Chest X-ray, AP view. Patient: 35 years old, sex M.
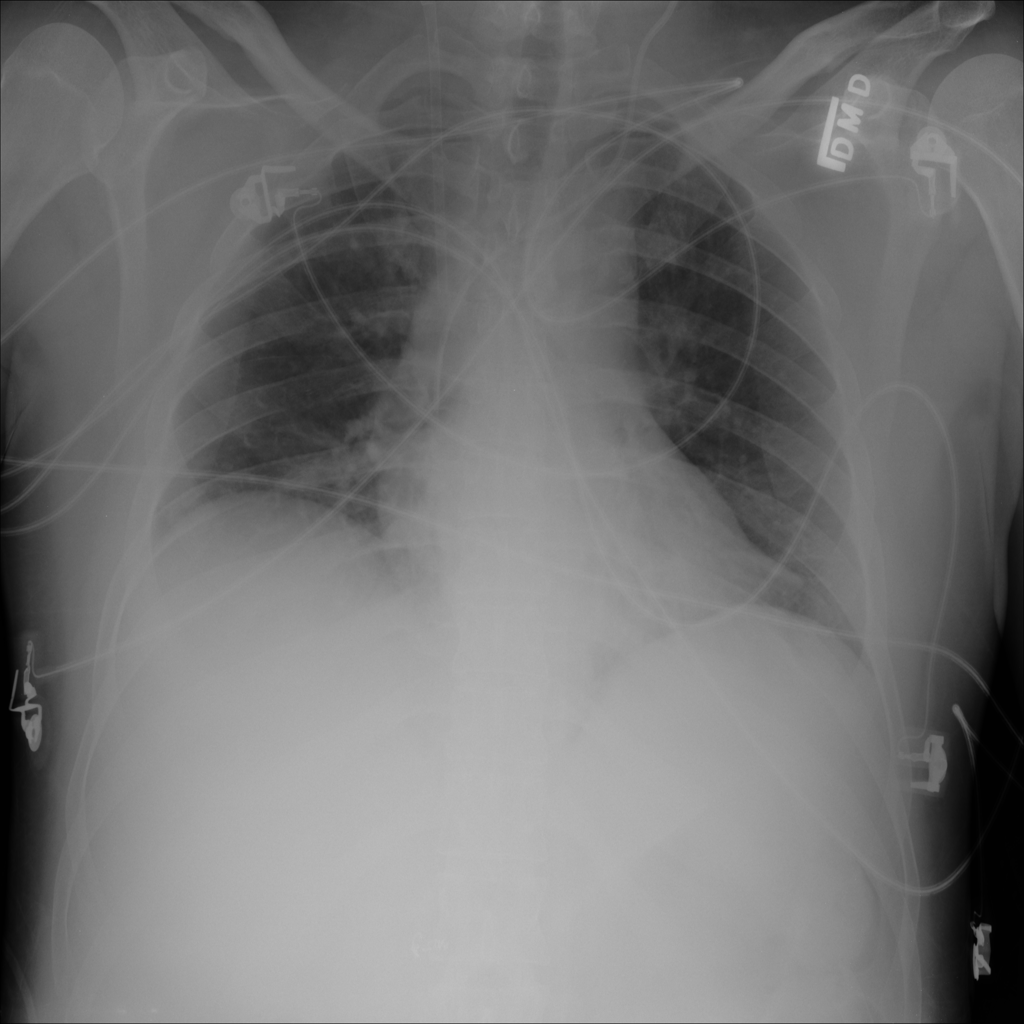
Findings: No Finding